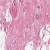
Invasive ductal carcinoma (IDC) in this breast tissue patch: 0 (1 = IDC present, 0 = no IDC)